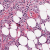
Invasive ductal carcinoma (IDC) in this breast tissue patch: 0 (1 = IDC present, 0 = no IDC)